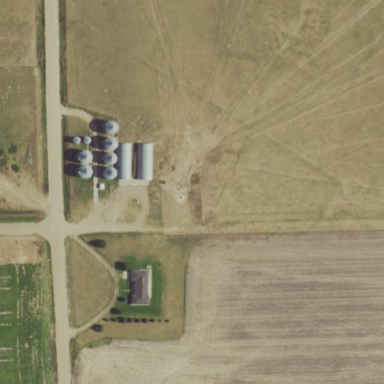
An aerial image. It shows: Farmyard area.